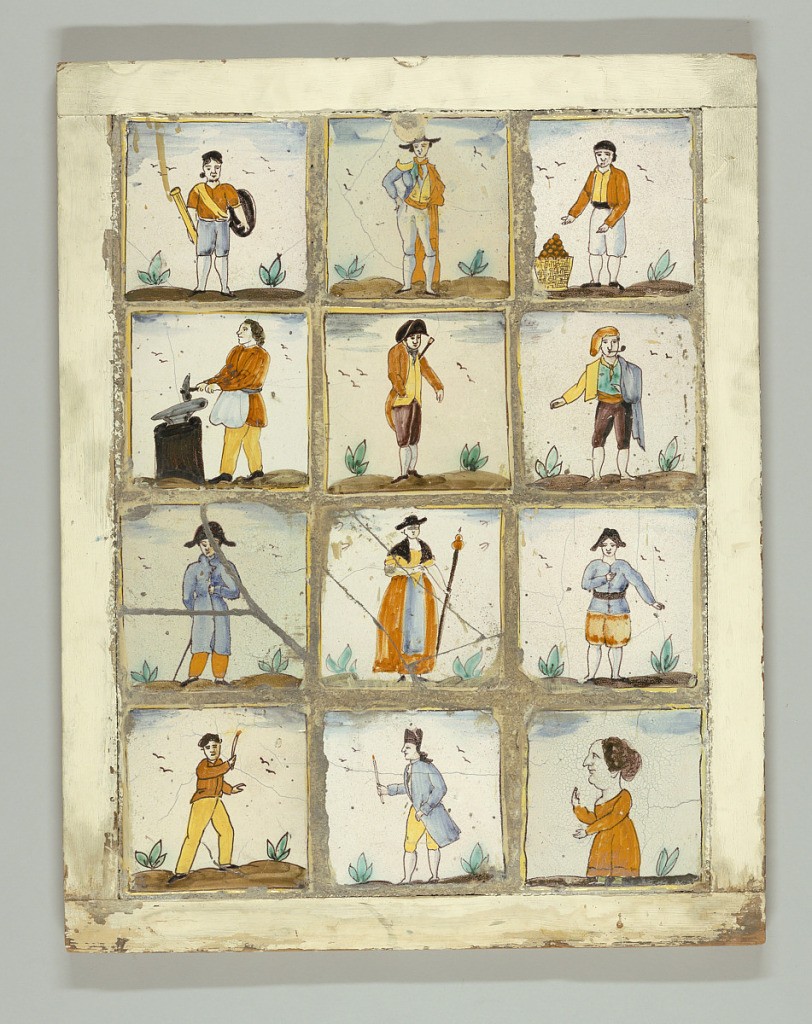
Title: Tile panel
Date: late 18th–early 19th century
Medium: Earthenware, glazed, high fire decorated
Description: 1920-15-147/158: Standing man, en face, holding club (?) and shield...;     1920-15-147: Standing man, en face, holding club (?) and shield...;     1920-15-148: Standing man, en face, with long yellow cloak drap...;     1920-15-149: Standing man, pointing toward a basket of apples a...;     1920-15-150: Blacksmith with hammer and anvil.50;     1920-15-151: Standing man, clutching walking stick under left a...;     1920-15-152: Standing man in long yellow cap, with blue cloak o...;     1920-15-153: Standing man in blue coat and black hat, leaning o...;     1920-15-154: Woman in black hat, holding distaff.50;     1920-15-155: Standing man, en face, his right hand inside his j...;     1920-15-156: Man walking toward right, holding short stick with...;     1920-15-157: Man in blue coat, walking toward left, holding sho...;     1920-15-158: Female dwarf, with disproportionately large head, ...